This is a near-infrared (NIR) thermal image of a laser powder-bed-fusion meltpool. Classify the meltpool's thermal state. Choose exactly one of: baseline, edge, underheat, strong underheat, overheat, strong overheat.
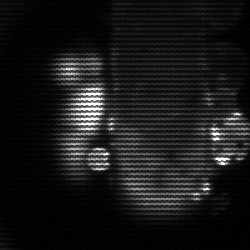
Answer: strong underheat